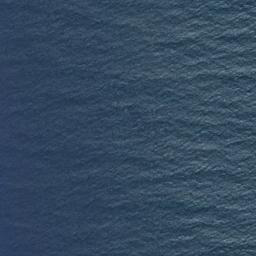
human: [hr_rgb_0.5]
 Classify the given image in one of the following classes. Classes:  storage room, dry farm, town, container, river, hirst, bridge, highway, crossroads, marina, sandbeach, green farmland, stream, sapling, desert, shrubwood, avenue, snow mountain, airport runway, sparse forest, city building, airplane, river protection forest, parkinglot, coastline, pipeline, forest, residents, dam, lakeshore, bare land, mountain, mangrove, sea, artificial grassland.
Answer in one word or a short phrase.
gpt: sea